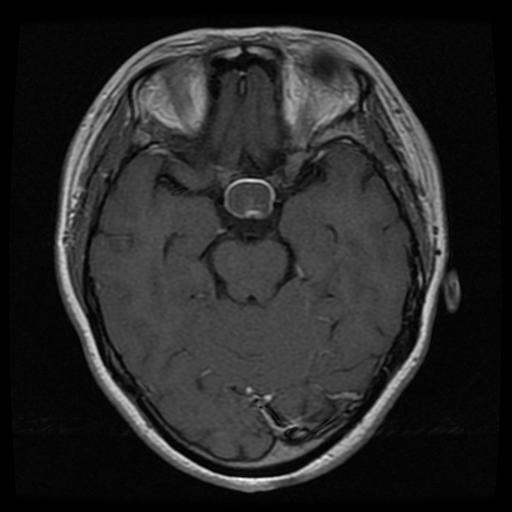
Label: pituitary